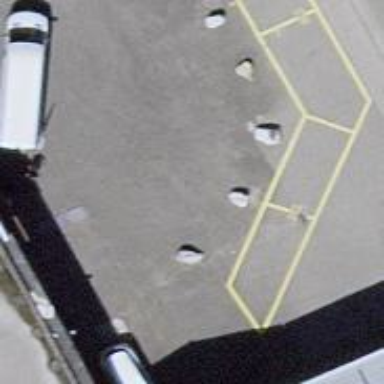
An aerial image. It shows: Block barrier.